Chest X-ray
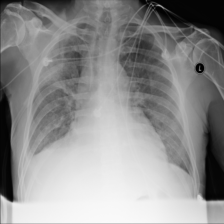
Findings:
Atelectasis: negative
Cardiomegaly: negative
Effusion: negative
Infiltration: negative
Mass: negative
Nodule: negative
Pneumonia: negative
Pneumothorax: negative
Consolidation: negative
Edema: negative
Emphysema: negative
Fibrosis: negative
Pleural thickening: negative
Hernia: negative